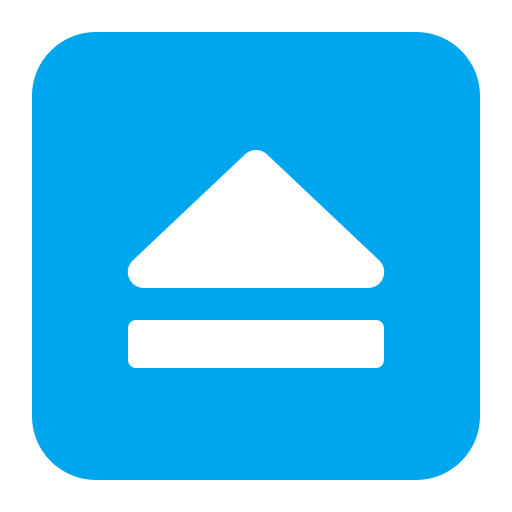
eject button flat